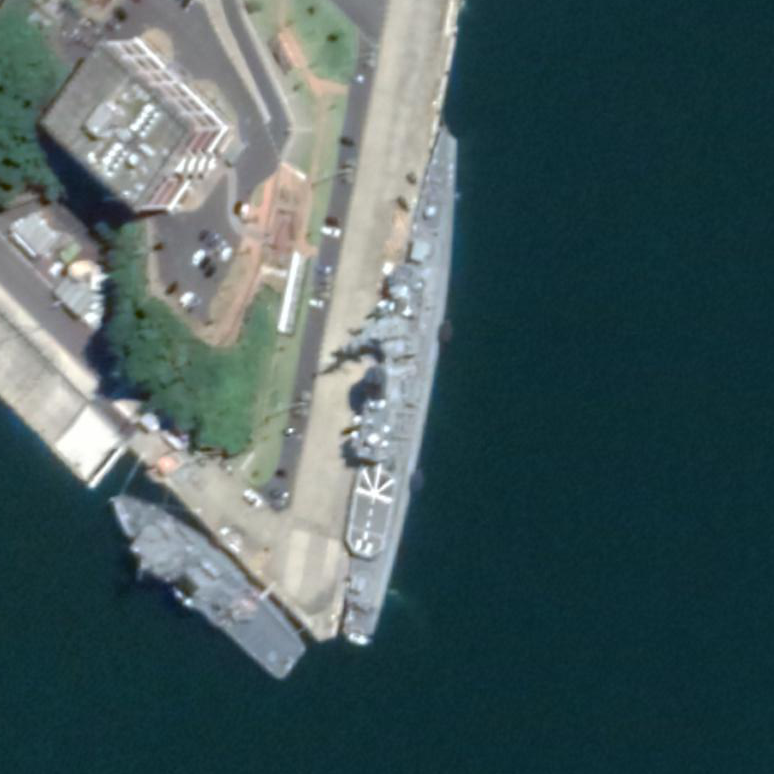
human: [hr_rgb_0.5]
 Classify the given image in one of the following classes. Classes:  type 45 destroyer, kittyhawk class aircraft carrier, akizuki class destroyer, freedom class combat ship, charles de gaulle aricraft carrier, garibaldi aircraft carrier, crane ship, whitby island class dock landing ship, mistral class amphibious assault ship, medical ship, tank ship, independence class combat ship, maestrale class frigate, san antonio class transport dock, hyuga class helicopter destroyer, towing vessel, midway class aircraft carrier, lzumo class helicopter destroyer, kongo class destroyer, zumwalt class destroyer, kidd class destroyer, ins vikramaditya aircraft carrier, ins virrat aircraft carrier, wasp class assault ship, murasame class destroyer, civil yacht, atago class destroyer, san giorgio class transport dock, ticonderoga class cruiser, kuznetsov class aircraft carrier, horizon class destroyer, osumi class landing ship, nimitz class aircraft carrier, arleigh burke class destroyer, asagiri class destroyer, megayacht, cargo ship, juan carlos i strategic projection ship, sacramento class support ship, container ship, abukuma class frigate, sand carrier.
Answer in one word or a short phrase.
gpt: Abukuma class frigate